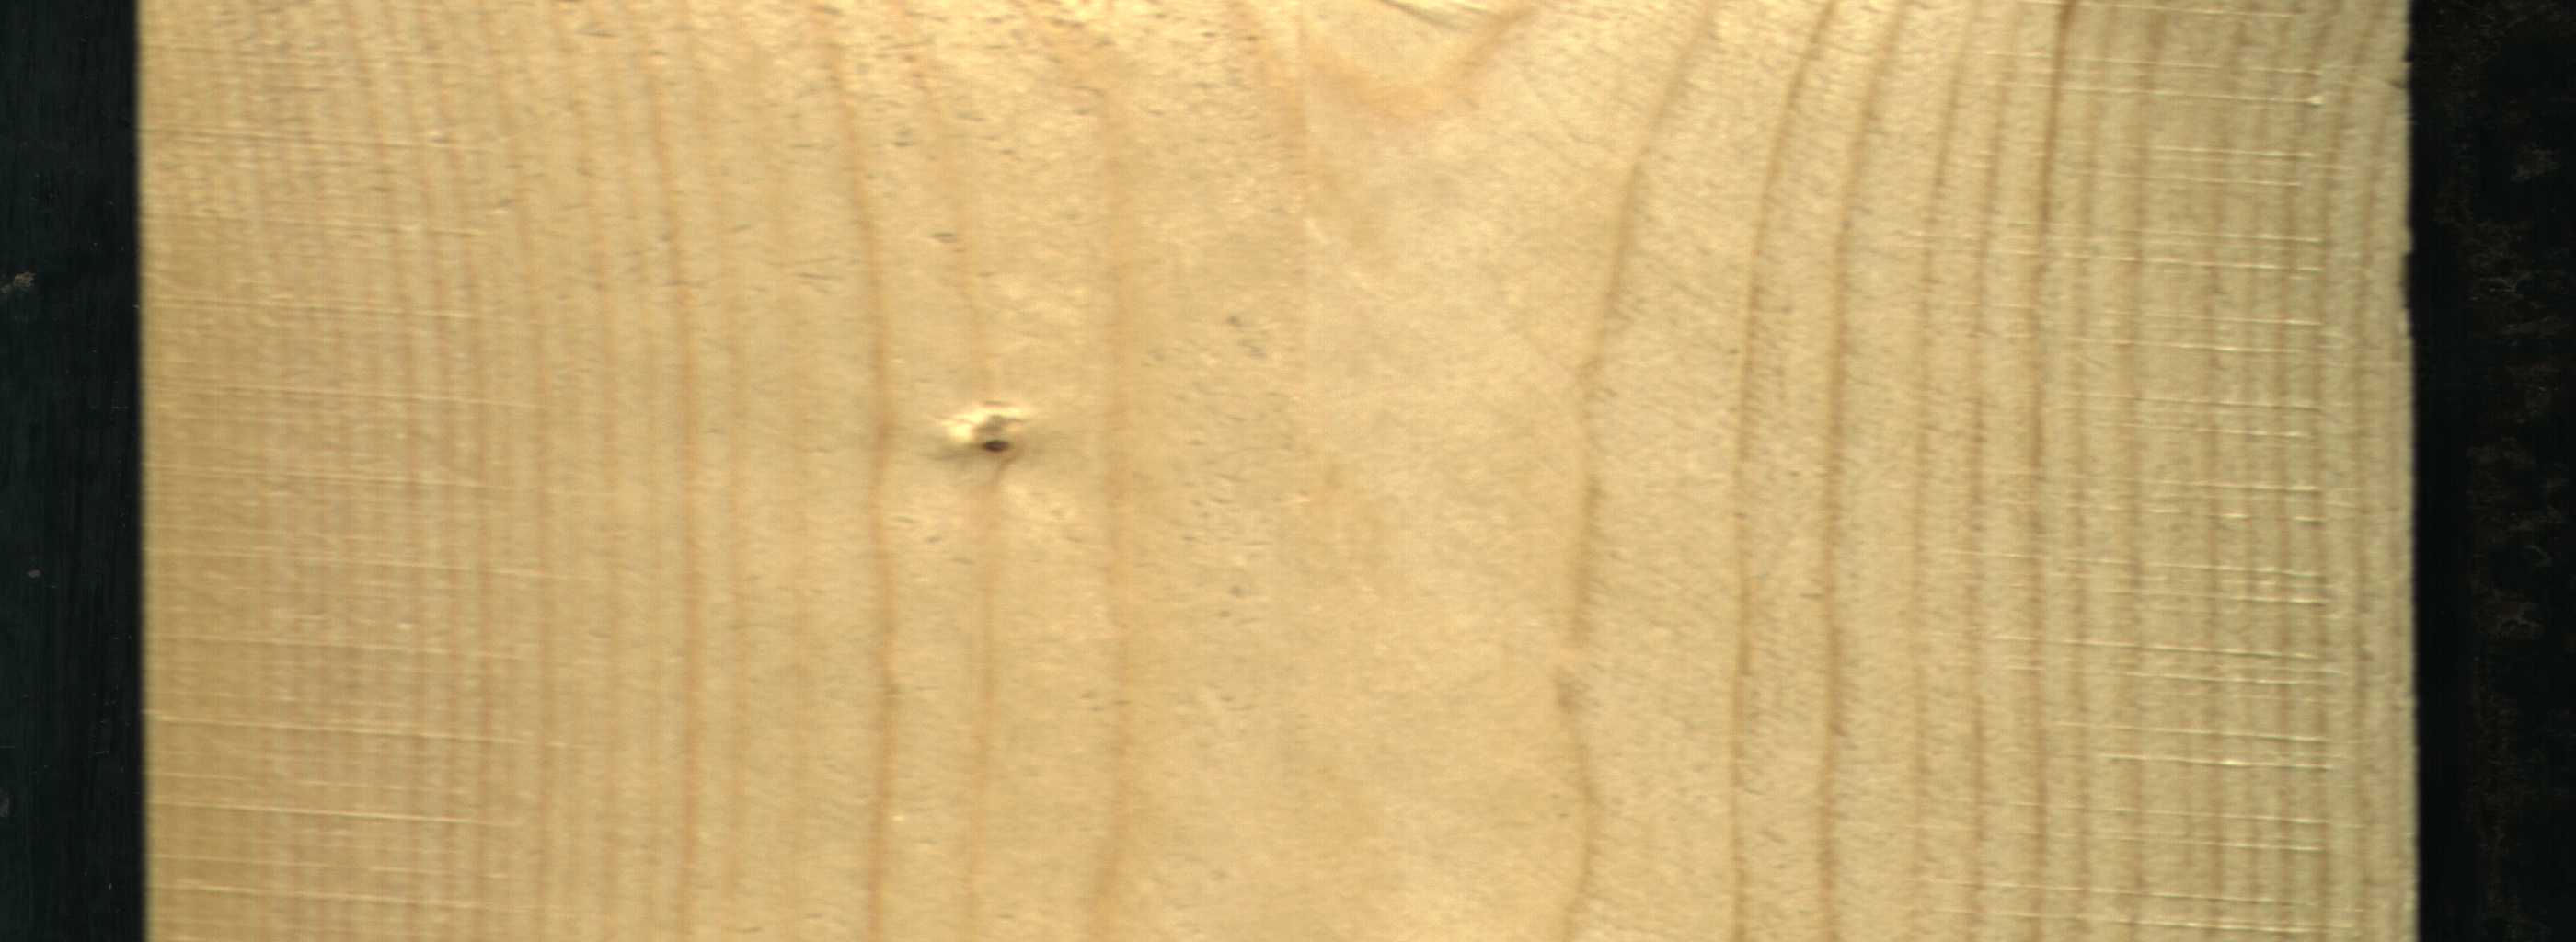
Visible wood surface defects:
Live_Knot